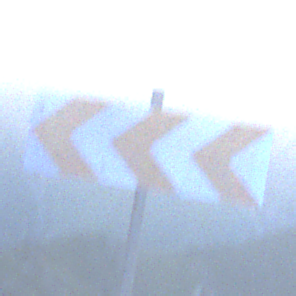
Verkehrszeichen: RichtungstafelnInKurvenGrossRechts
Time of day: SunriseSunset
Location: Outdoor (RoadRail)
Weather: Clear
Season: NotSpecified
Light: Natural